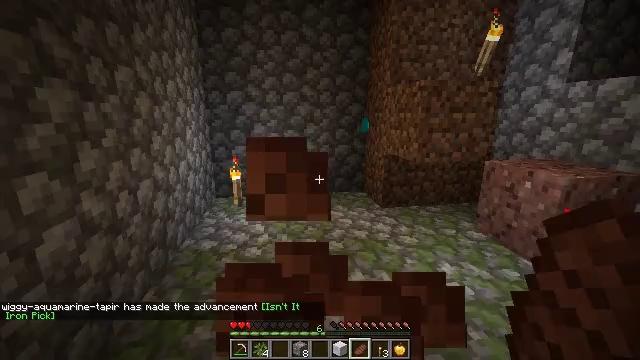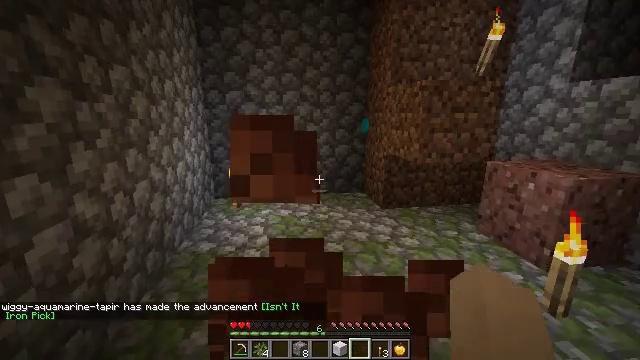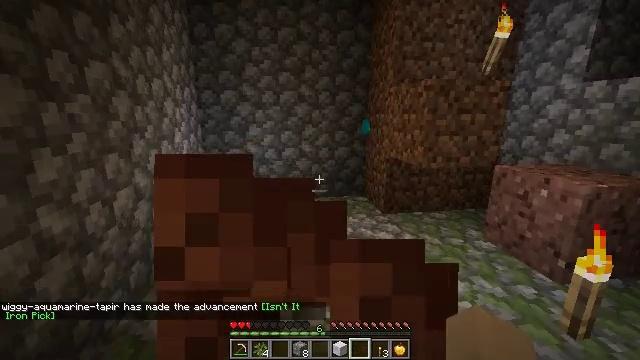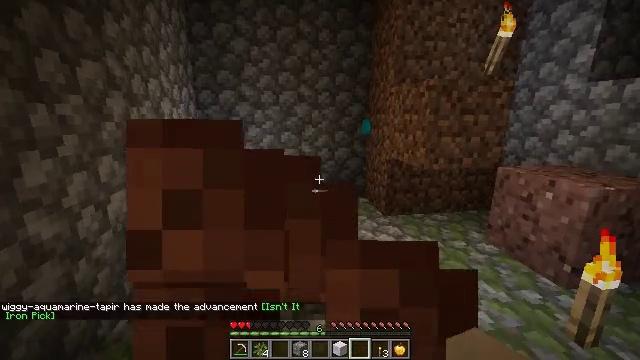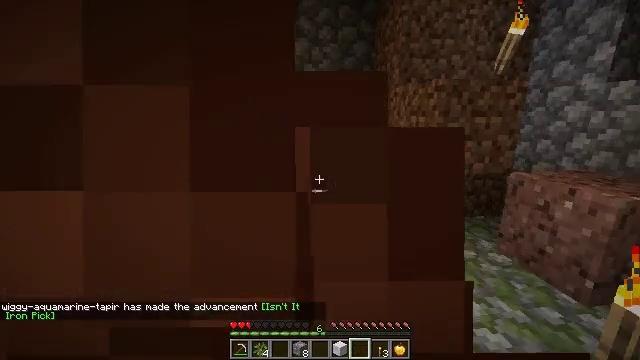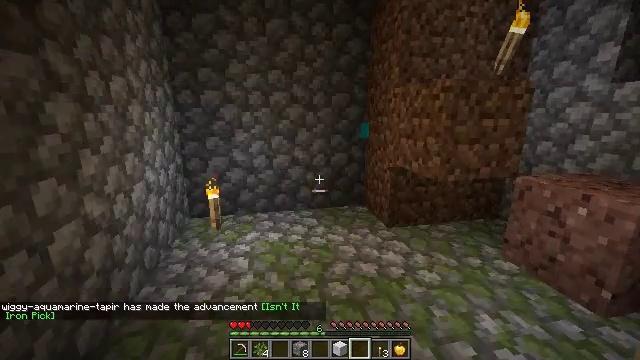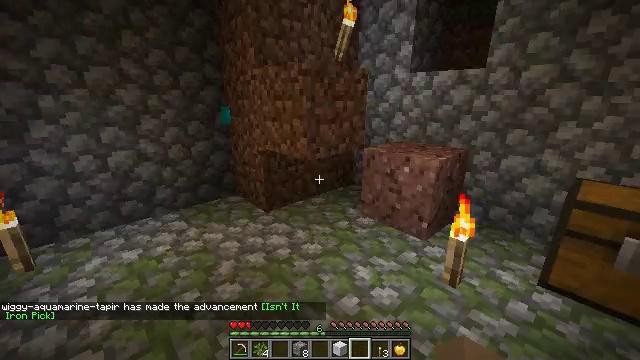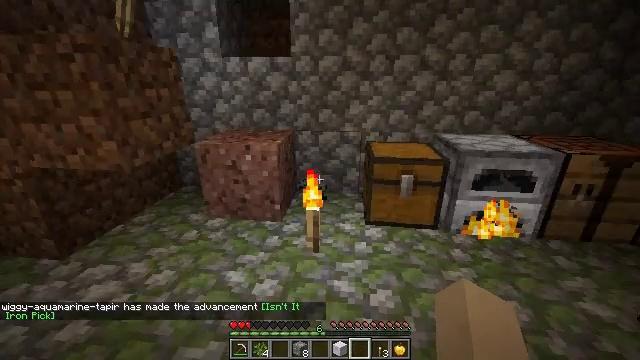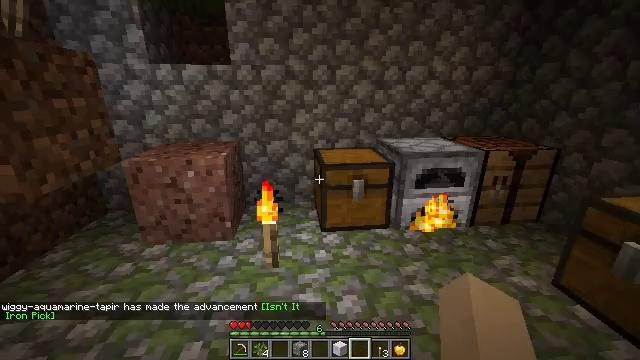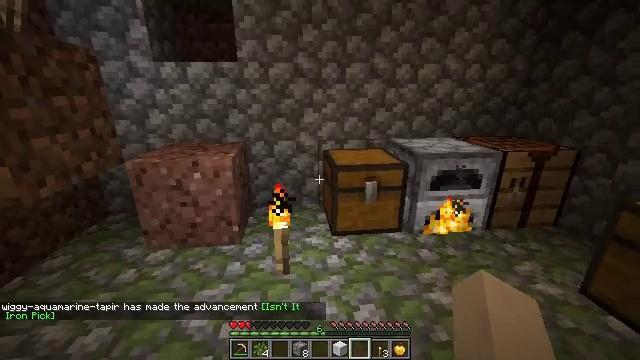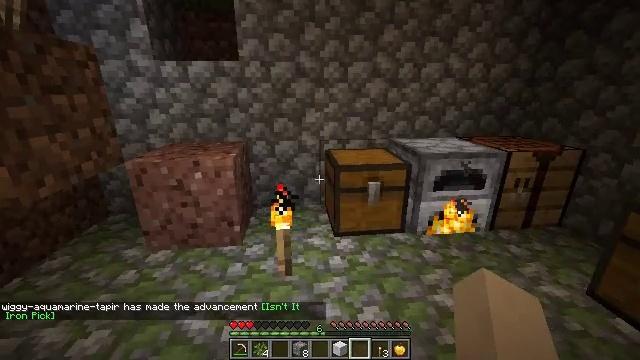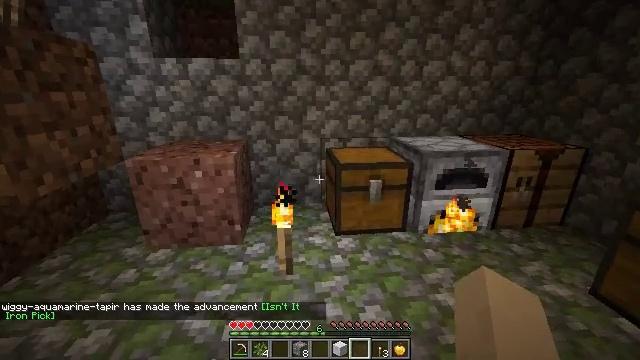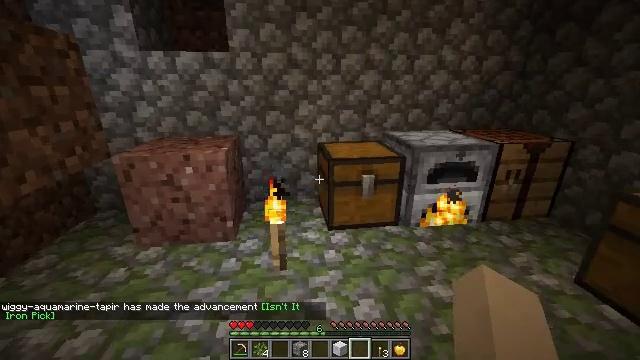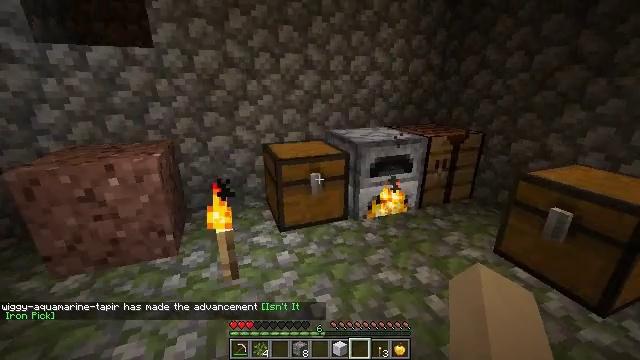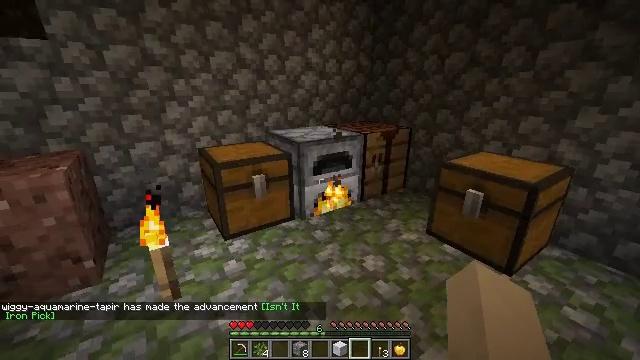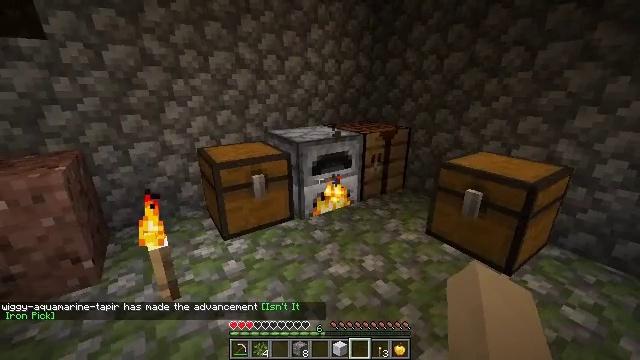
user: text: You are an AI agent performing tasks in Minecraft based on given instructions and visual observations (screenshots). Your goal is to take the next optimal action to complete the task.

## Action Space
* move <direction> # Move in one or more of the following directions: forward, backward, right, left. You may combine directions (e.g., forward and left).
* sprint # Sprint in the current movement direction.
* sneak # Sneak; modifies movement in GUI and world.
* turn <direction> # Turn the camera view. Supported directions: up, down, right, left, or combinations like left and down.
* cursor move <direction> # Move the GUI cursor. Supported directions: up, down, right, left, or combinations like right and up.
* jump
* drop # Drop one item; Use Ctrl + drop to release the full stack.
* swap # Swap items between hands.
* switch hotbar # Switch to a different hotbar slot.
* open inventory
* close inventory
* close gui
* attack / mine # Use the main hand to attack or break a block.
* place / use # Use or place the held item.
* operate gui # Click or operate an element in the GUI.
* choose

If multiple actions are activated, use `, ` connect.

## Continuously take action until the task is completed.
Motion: motion action
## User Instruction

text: Put string in the crafting grid to get white wool.
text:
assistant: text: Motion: move forward, use / place
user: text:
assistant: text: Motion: move forward, use / place
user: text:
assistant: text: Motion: move forward
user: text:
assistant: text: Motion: move forward and move left
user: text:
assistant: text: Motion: move forward and move left, turn right
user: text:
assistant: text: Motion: move forward and move left, turn right and down
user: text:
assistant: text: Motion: move forward and move left, turn right and down
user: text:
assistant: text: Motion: move forward, turn right and up
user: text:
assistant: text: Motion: no_op
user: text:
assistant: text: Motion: no_op
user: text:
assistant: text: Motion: no_op
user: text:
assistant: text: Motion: turn right and down
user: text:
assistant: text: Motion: turn right
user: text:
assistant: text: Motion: turn right
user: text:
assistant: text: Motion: no_op
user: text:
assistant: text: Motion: move forward and move right
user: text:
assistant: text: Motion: move forward and move right
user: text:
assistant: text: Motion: move forward and move right
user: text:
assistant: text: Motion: move forward and move right
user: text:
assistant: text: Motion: move forward and move right
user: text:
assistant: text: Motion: move forward
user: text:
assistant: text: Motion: move forward
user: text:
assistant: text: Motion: move forward
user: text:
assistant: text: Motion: turn left and down
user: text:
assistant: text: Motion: no_op
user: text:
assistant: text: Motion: no_op
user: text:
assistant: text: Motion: no_op
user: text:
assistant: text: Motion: open inventory
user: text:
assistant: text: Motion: open inventory
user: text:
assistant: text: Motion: open inventory